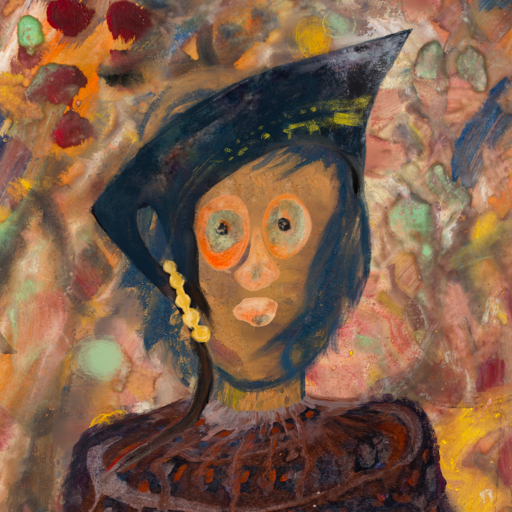
Background: Mother_And_Son_Mother, Head And Neck Front: In_The_Sun, Face Front: Childish, Bust: Hypocrite, Hair Front: InTheSun, Head Accessory: Irani, Second Necklace: Blank, Necklace: Blank, Baby: Blank